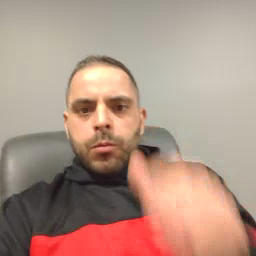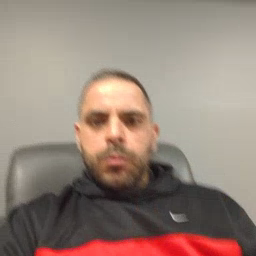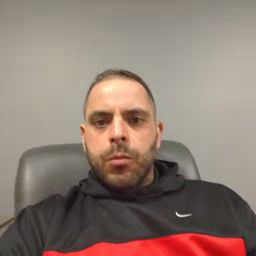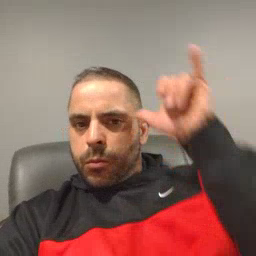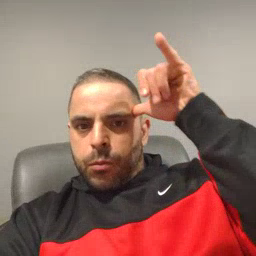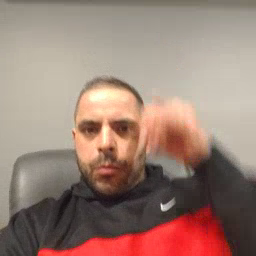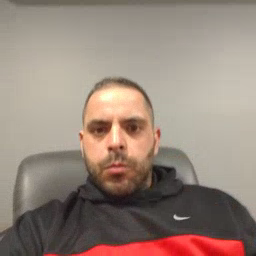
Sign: cow